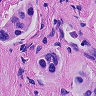
Metastatic tissue present: yes